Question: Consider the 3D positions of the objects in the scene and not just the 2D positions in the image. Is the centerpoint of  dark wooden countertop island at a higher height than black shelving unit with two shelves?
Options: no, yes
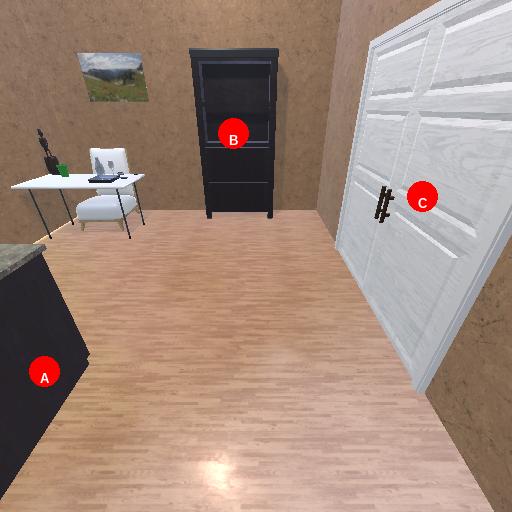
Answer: no